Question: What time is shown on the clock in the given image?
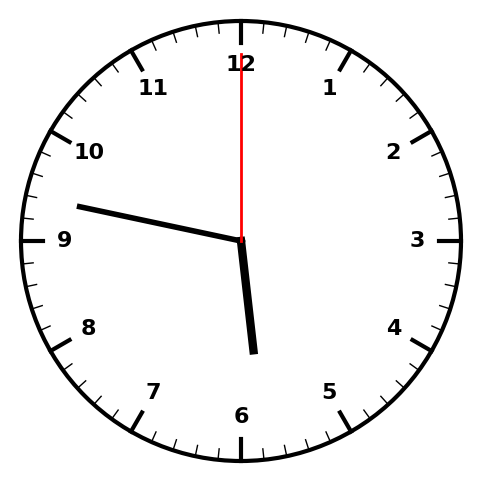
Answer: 05:47:00